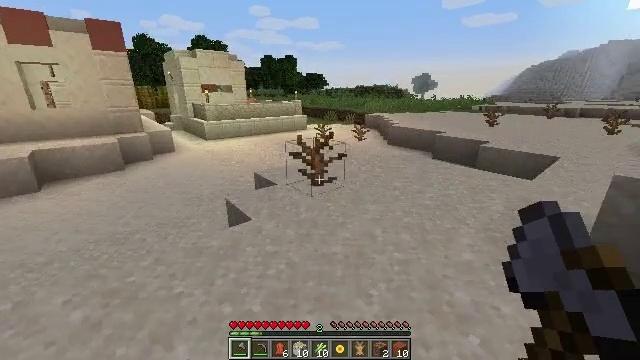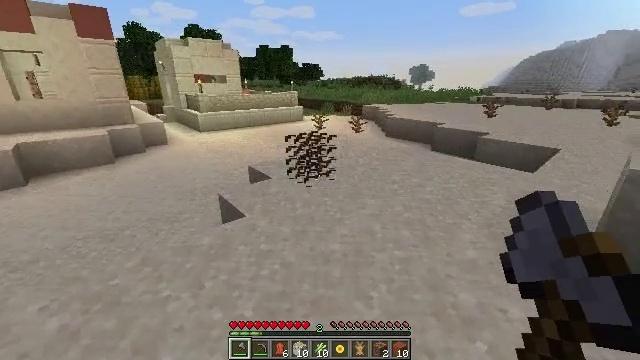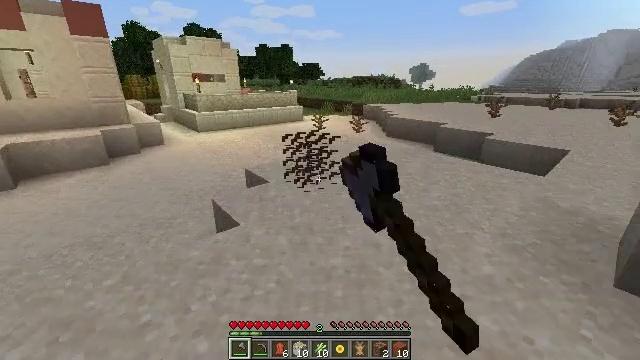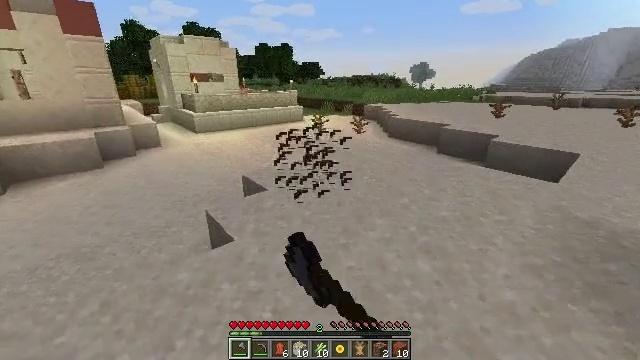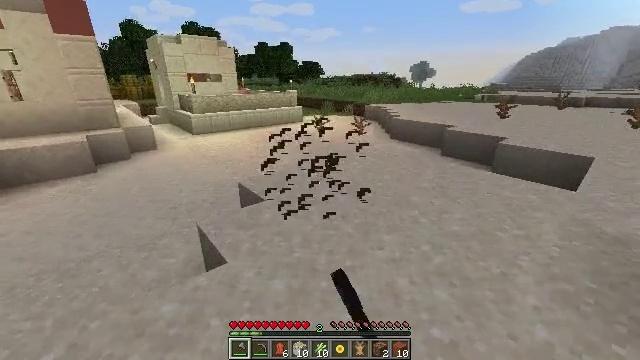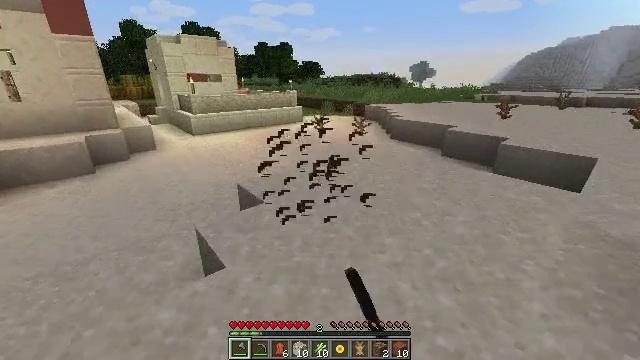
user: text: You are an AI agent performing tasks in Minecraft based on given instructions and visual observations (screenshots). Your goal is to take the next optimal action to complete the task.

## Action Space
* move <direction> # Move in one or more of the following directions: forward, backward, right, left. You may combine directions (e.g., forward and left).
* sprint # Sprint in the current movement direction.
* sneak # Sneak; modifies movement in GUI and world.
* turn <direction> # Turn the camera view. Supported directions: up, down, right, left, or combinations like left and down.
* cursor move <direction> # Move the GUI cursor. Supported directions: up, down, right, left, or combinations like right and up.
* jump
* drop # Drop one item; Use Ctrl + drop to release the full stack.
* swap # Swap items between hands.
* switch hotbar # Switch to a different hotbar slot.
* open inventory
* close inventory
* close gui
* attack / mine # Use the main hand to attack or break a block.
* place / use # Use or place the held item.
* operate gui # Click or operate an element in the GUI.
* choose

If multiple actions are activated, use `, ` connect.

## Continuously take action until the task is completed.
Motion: motion action
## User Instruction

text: Break the dead bush for sticks.
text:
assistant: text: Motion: move forward, turn down, attack / mine
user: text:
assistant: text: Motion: move forward, attack / mine
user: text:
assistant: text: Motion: move forward, attack / mine
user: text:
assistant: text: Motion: move forward, attack / mine
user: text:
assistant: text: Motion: move forward, attack / mine
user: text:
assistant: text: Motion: no_op